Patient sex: M
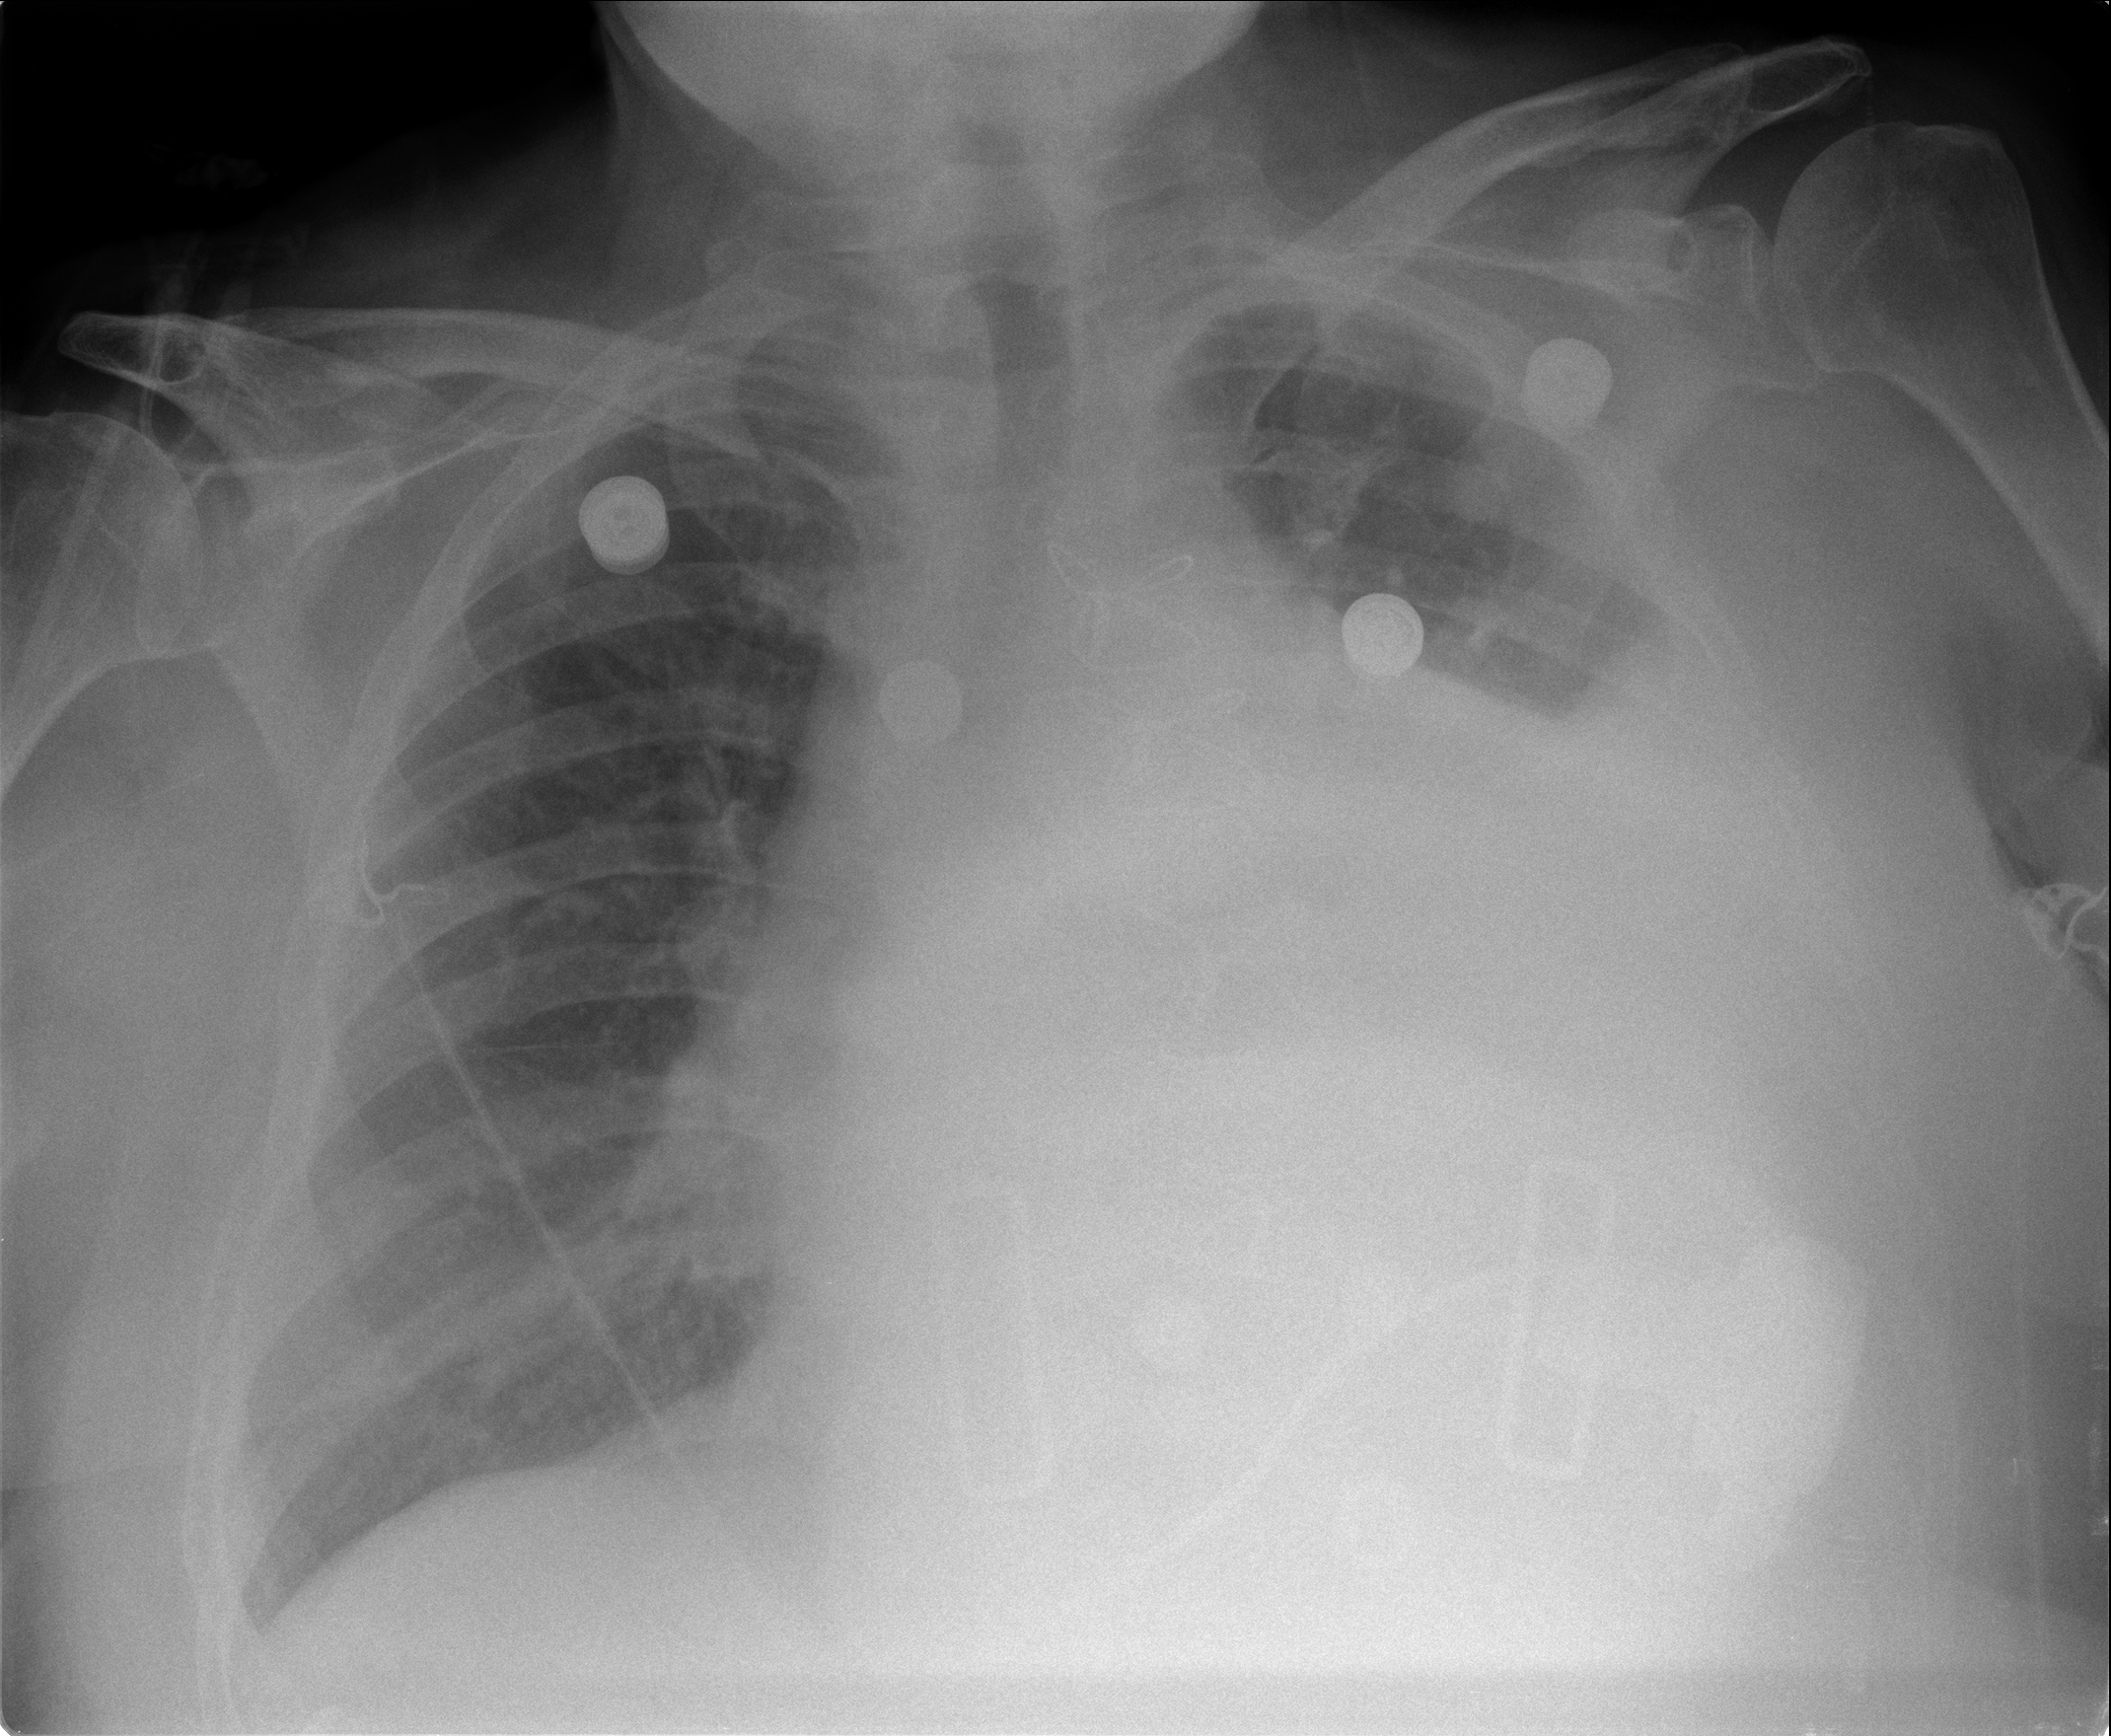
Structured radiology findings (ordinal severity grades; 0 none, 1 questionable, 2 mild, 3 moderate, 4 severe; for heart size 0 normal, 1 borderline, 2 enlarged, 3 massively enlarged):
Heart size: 2
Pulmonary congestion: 3
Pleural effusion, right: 1
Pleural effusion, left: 4
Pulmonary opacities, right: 0
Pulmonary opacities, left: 0
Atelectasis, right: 1
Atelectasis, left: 4